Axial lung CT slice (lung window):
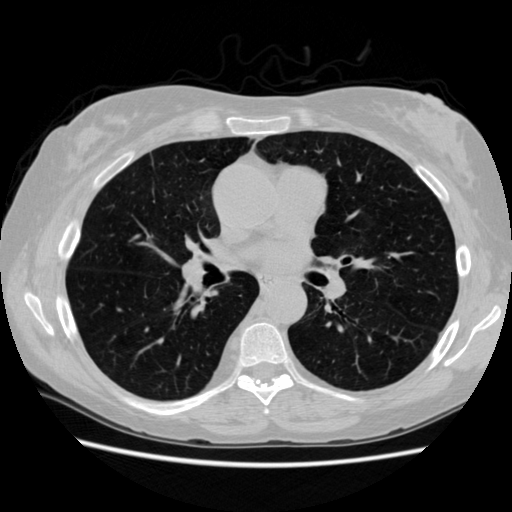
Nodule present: no